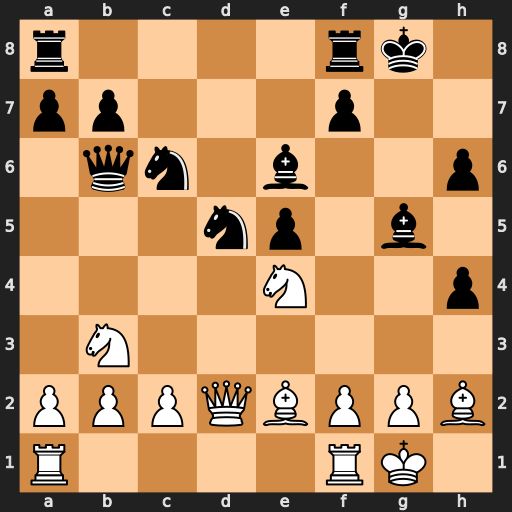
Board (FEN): r4rk1/pp3p2/1qn1b2p/3np1b1/4N2p/1N6/PPPQBPPB/R4RK1
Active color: w
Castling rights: -
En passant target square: -
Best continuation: Nxg5 hxg5 Qxg5+